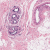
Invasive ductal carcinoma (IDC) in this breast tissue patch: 0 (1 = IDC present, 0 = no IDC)